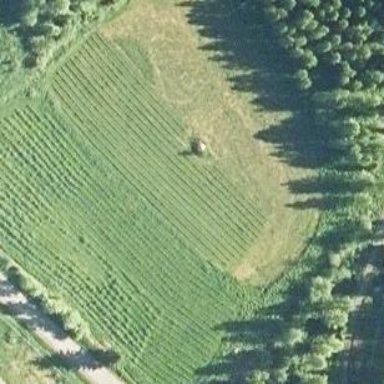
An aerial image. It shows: Orchard.